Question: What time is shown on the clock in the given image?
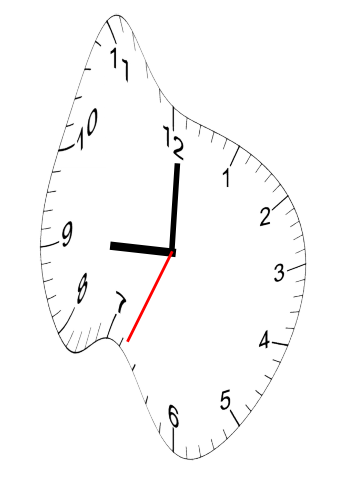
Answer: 09:00:34